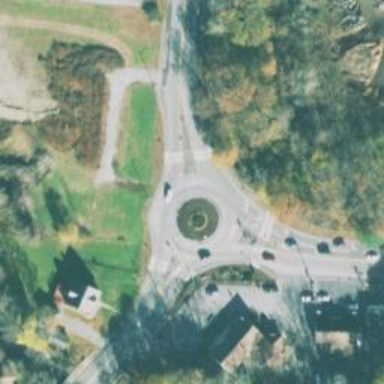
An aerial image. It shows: Secondary road leading to roundabout.